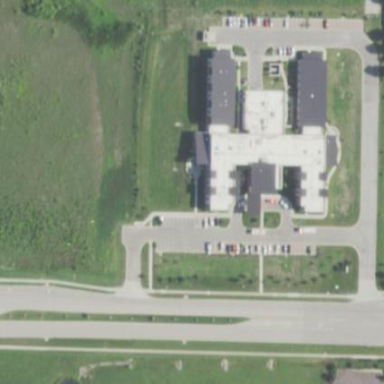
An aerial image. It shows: Building.